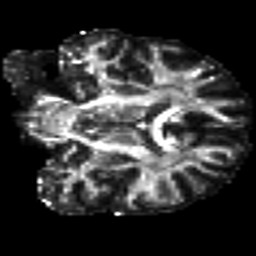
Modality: FA
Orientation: coronal
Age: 42
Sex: male
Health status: ill
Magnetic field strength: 3 T
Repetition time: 9 s
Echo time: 0.093 s